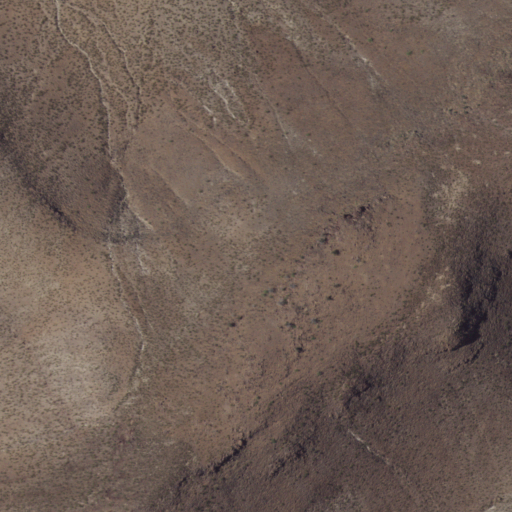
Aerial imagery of mountain in New Mexico named Reichey Butte containing only shrub